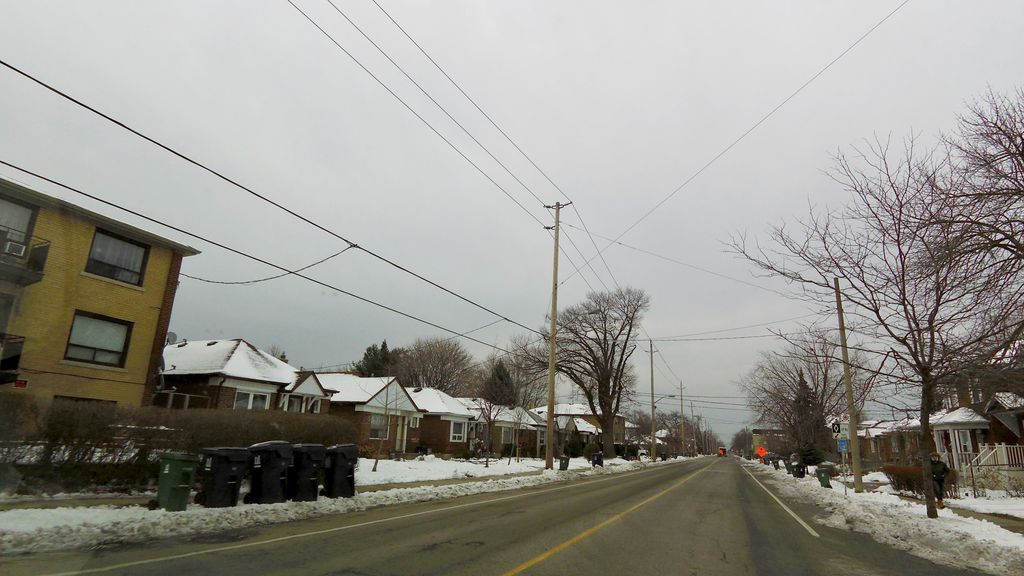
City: toronto